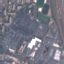
Land use / land cover: Industrial